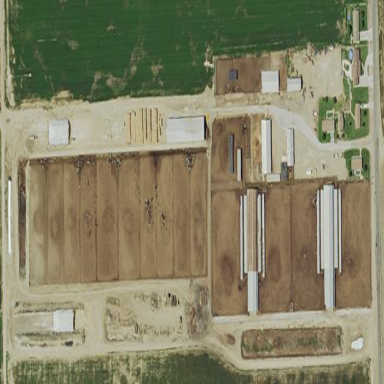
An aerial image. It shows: Farmyard area.